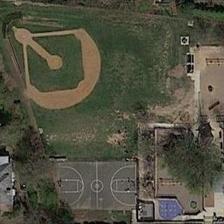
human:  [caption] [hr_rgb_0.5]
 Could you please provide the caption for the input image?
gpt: a half old baseball field and a baseball court are situated in a lawn with small barren spots .

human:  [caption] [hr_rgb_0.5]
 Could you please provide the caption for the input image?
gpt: a irregular court and a small grey basketball court on the south .

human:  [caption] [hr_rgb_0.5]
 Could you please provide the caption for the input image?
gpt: a baseball field is next to a basketball field .

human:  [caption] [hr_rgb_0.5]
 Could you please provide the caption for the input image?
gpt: a baseball field and a basketball field are near several green trees .

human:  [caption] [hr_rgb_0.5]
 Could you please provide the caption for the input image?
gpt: a baseball field and a basketball field are next to several green trees .